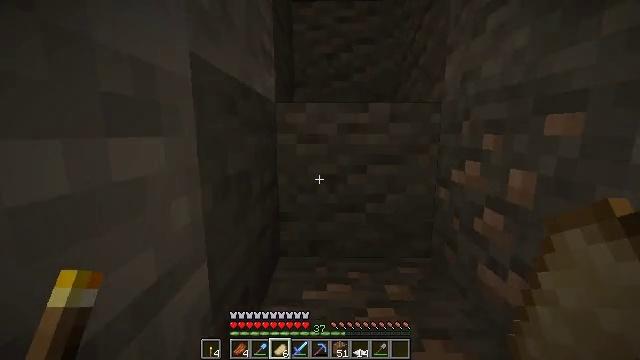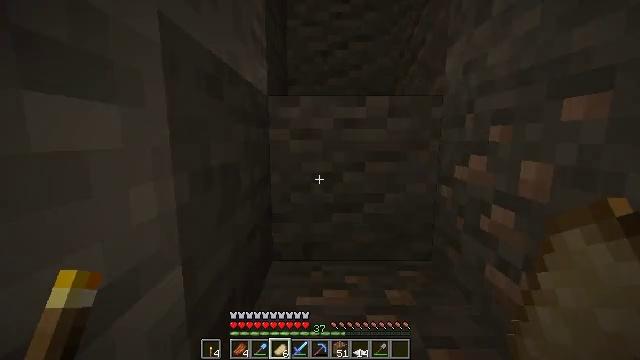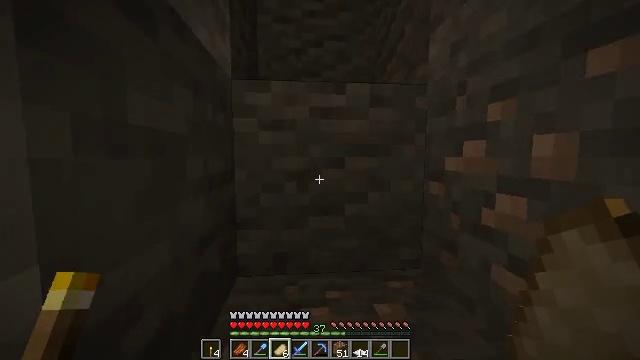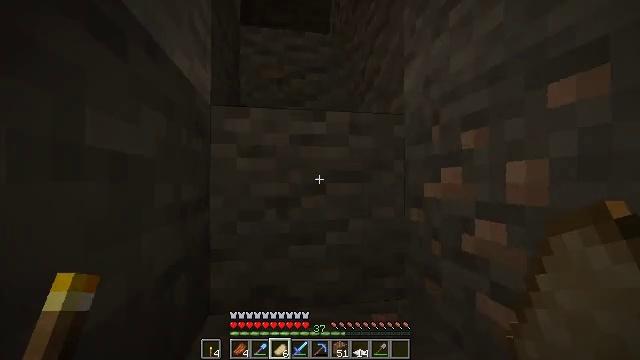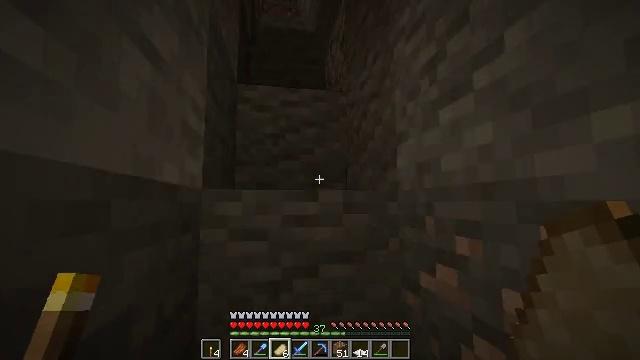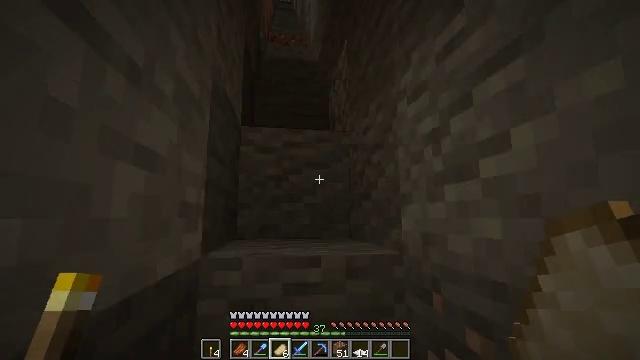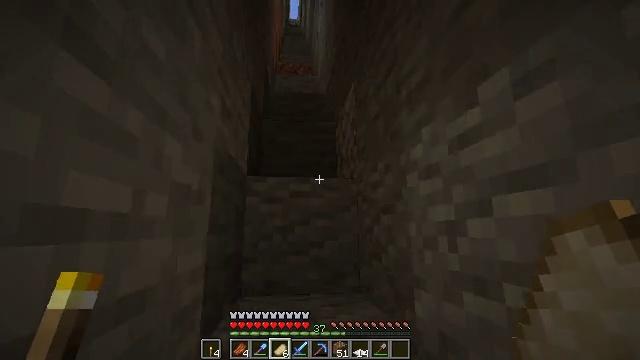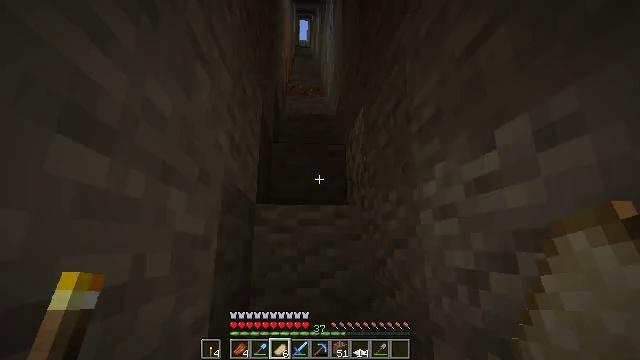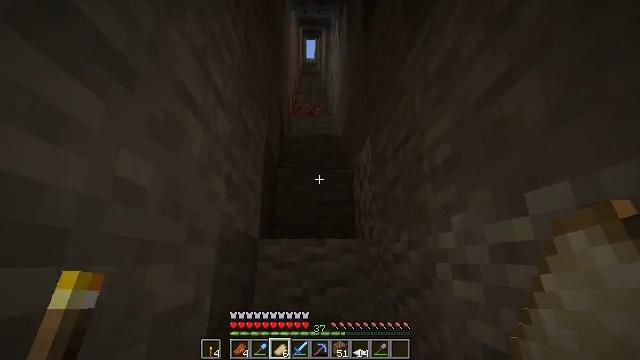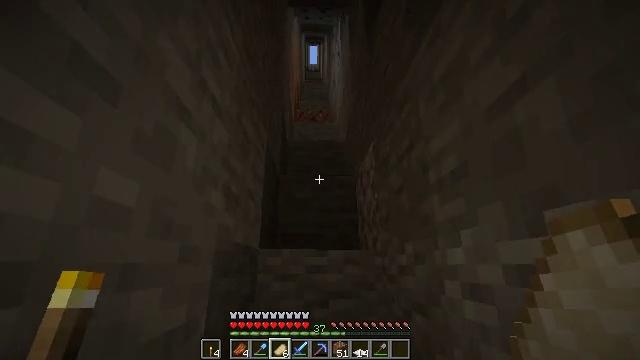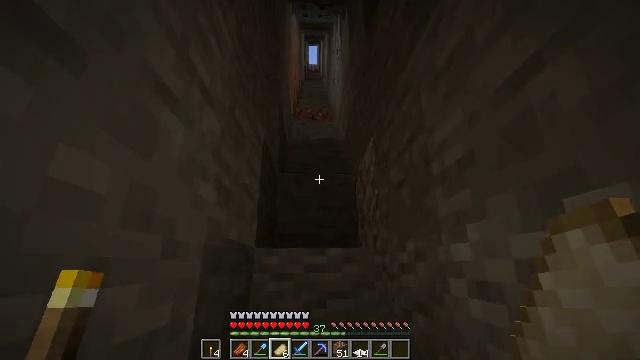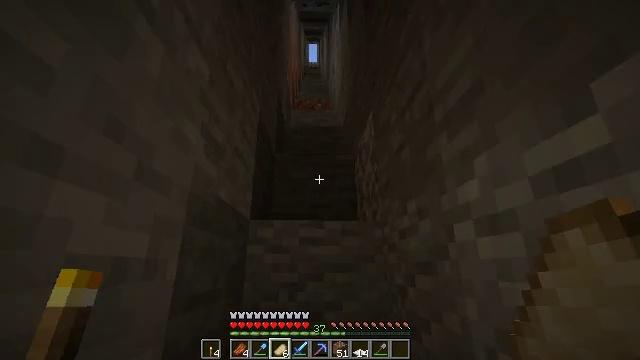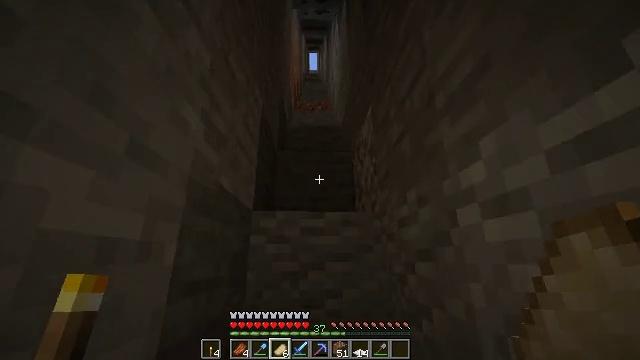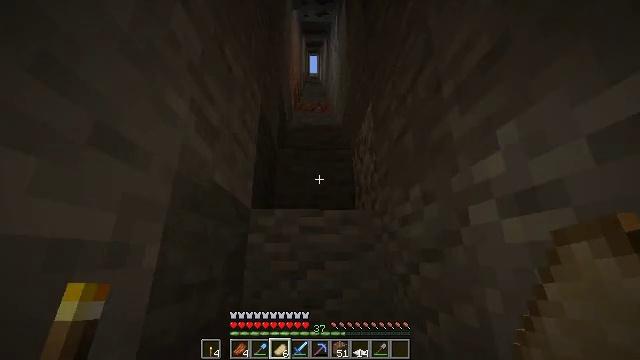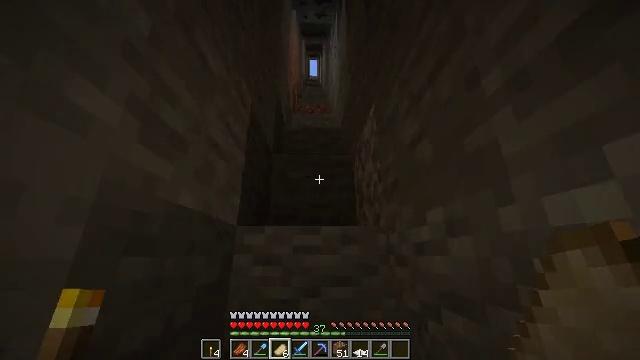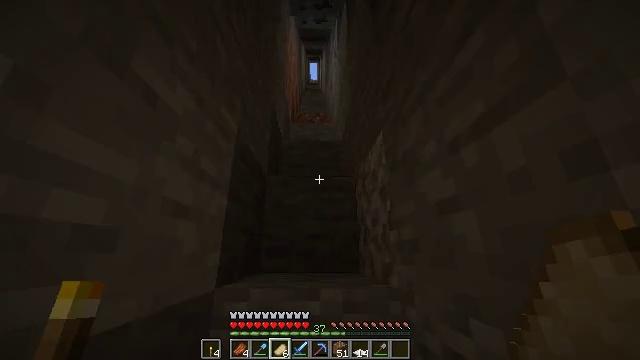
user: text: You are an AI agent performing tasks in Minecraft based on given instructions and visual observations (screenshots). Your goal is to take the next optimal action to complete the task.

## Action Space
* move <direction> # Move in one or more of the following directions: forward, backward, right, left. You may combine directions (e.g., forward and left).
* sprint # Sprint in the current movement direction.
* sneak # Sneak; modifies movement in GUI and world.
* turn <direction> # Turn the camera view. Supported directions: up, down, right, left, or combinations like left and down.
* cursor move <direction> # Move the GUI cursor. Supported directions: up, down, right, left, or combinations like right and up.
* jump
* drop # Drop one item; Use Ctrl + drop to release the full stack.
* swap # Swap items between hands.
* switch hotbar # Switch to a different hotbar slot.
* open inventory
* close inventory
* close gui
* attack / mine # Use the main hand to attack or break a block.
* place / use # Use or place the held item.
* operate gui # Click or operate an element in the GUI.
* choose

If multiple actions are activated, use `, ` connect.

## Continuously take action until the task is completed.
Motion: motion action
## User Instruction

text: Gather the smithing table into your inventory.
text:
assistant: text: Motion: move forward, turn right and up, jump
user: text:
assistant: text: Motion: move forward, turn right and up, jump
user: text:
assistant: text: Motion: move forward, turn right and up, jump
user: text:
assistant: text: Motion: move forward, sprint, turn up, jump
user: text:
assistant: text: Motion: move forward, sprint, turn left and up, jump
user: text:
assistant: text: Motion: move forward, sprint, turn left and up, jump
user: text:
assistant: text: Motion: move forward, turn left and up, jump
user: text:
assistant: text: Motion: move forward, turn left and up, jump
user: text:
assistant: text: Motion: move forward, turn up, jump
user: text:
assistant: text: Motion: move forward, jump
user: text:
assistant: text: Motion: move forward, sprint, jump
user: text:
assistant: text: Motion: move forward, sprint, jump
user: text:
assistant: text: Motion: move forward, sprint, jump
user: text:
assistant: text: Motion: move forward, sprint, jump
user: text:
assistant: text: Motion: move forward, jump
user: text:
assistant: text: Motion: move forward, jump
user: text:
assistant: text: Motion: move forward, jump
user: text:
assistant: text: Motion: move forward, jump
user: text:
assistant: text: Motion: move forward, sprint, jump
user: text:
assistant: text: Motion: move forward, sprint, jump
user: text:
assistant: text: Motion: move forward, jump
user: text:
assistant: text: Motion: move forward, jump
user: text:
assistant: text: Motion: move forward, jump
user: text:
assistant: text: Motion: move forward, jump
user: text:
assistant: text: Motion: move forward, sprint, jump
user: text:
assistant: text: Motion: move forward, sprint, jump
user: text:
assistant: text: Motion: move forward, sprint, jump
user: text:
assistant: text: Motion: move forward, jump
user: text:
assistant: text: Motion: move forward, turn up, jump
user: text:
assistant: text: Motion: move forward, turn up, jump